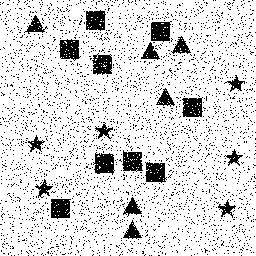
Squares: 9
Triangles: 6
Stars: 6
Total shapes: 21